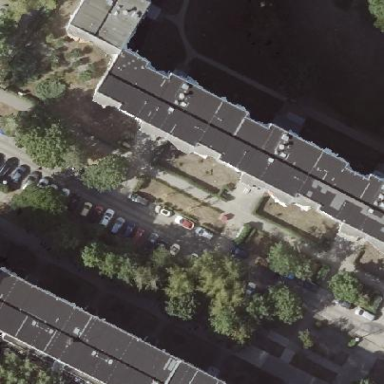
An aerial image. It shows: Building with apartments and flat roof.